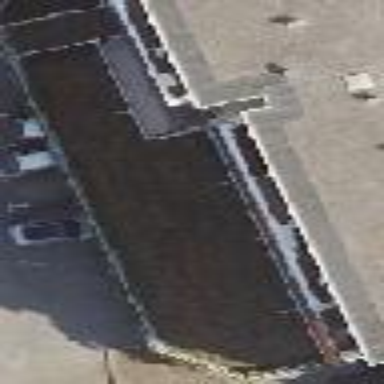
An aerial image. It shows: View of roof of building.